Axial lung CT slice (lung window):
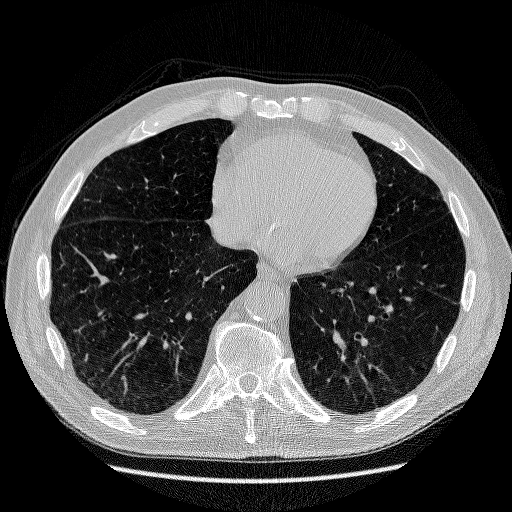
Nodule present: no